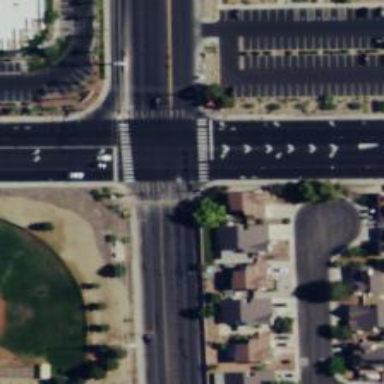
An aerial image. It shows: Solid stop line on the road marking.